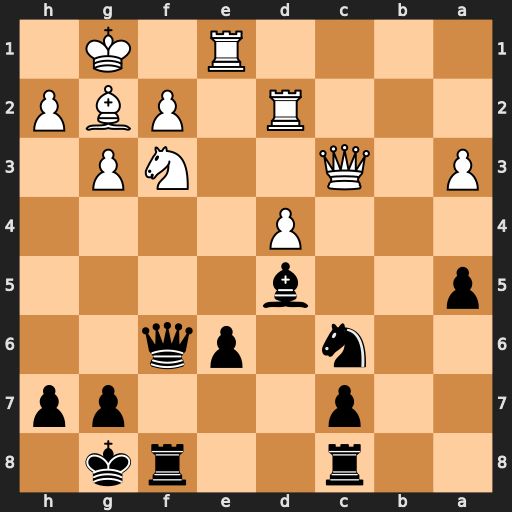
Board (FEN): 2r2rk1/2p3pp/2n1pq2/p2b4/3P4/P1Q2NP1/3R1PBP/4R1K1
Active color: b
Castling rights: -
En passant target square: -
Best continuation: Bxf3 Qxf3 Qxf3 Bxf3 Rxf3